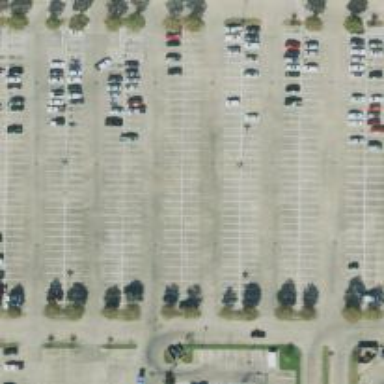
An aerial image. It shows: Parking space.